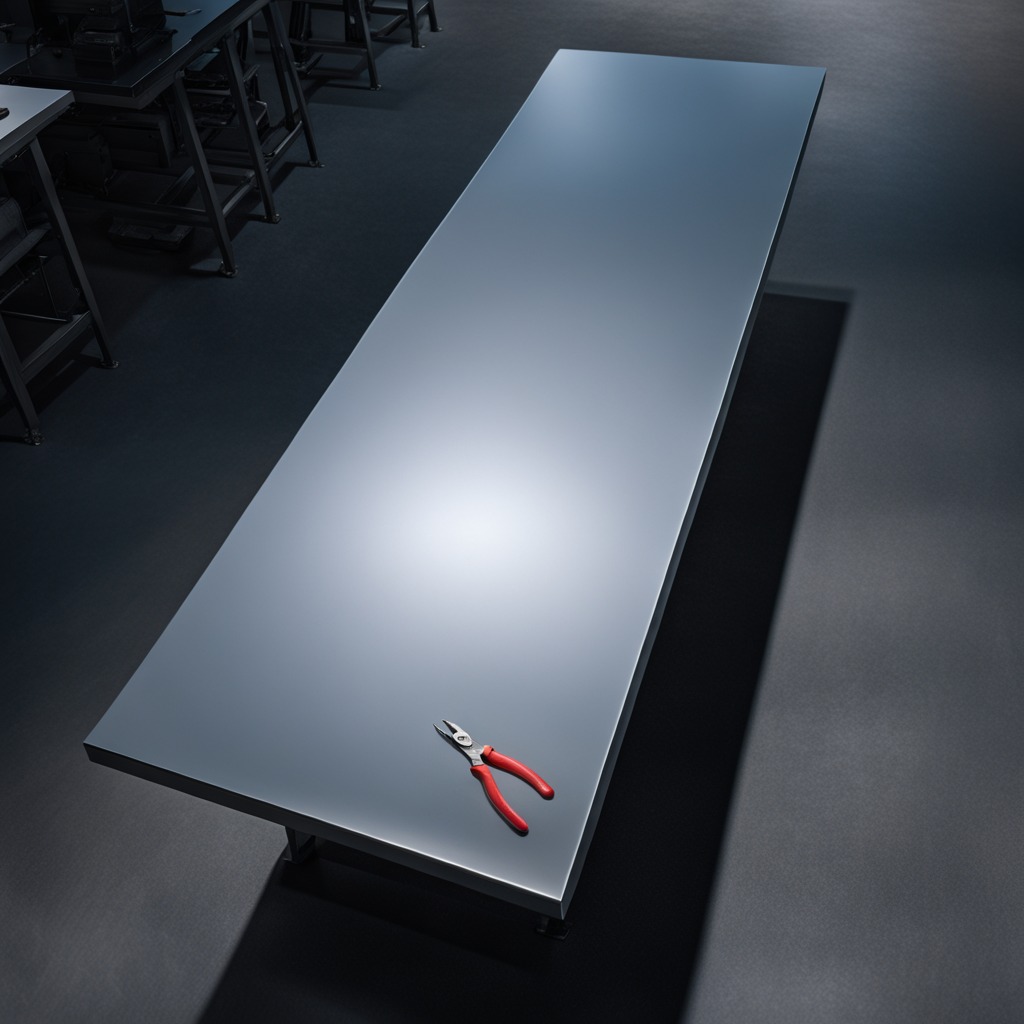
A plier is lying on the tabletop.